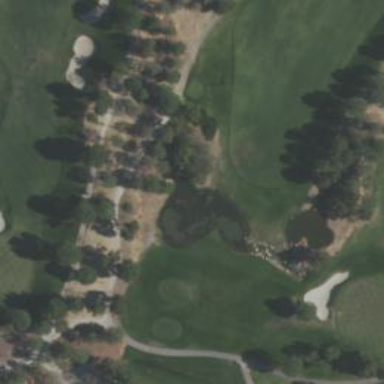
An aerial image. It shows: Water hazard on golf course.